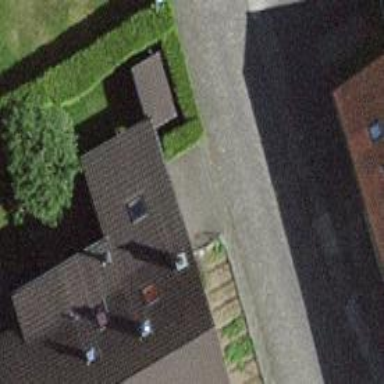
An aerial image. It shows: Residential road with sett surface.